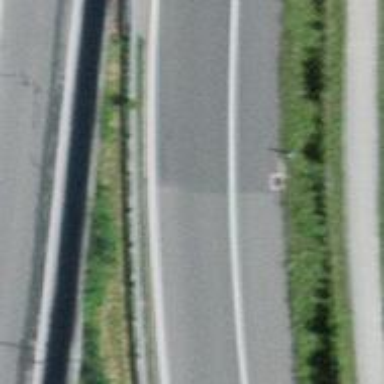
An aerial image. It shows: Trunk link highway.